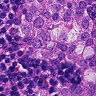
Metastatic tissue present: yes